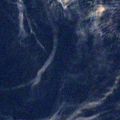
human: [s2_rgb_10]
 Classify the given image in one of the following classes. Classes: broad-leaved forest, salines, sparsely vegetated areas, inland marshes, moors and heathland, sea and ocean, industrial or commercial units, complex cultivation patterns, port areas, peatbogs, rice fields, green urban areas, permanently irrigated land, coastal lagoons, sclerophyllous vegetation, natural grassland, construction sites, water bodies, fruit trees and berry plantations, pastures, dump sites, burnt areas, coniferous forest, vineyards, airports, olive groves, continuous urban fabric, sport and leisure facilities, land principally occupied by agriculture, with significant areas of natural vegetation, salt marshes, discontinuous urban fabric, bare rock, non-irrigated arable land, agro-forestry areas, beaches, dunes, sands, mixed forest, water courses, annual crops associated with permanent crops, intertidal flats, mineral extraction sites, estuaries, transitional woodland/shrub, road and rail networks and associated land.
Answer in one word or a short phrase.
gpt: water bodies